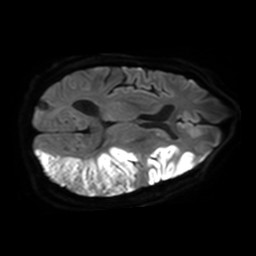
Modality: TRACE
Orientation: axial
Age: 70
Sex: male
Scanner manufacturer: philips
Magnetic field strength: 3 T
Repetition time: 3.339 s
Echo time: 0.076 s